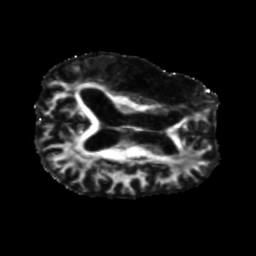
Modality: FA
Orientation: axial
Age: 71
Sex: male
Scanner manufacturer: siemens
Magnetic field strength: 3 T
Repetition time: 5.25 s
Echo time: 0.08 s